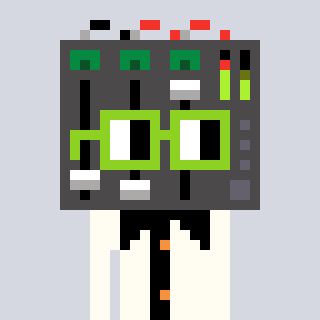
a pixel art character with square light green glasses, a mixer-shaped head and a grayscale-colored body on a cool background